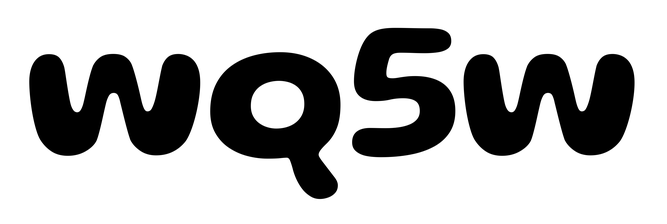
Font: Gluten_SemiBold